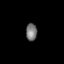
Tissue: lung
Cell type: Epithelial cells
Senescence score: 0.2431
Nuclear area (px): 190
Mean DAPI intensity: 118.021